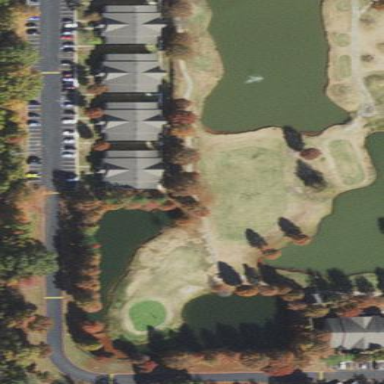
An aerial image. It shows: Water hazard on golf course. The hazard is natural water feature.